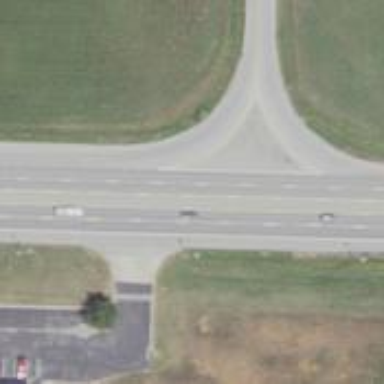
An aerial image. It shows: Trunk link highway with asphalt surface.